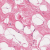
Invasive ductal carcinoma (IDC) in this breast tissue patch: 0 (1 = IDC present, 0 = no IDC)